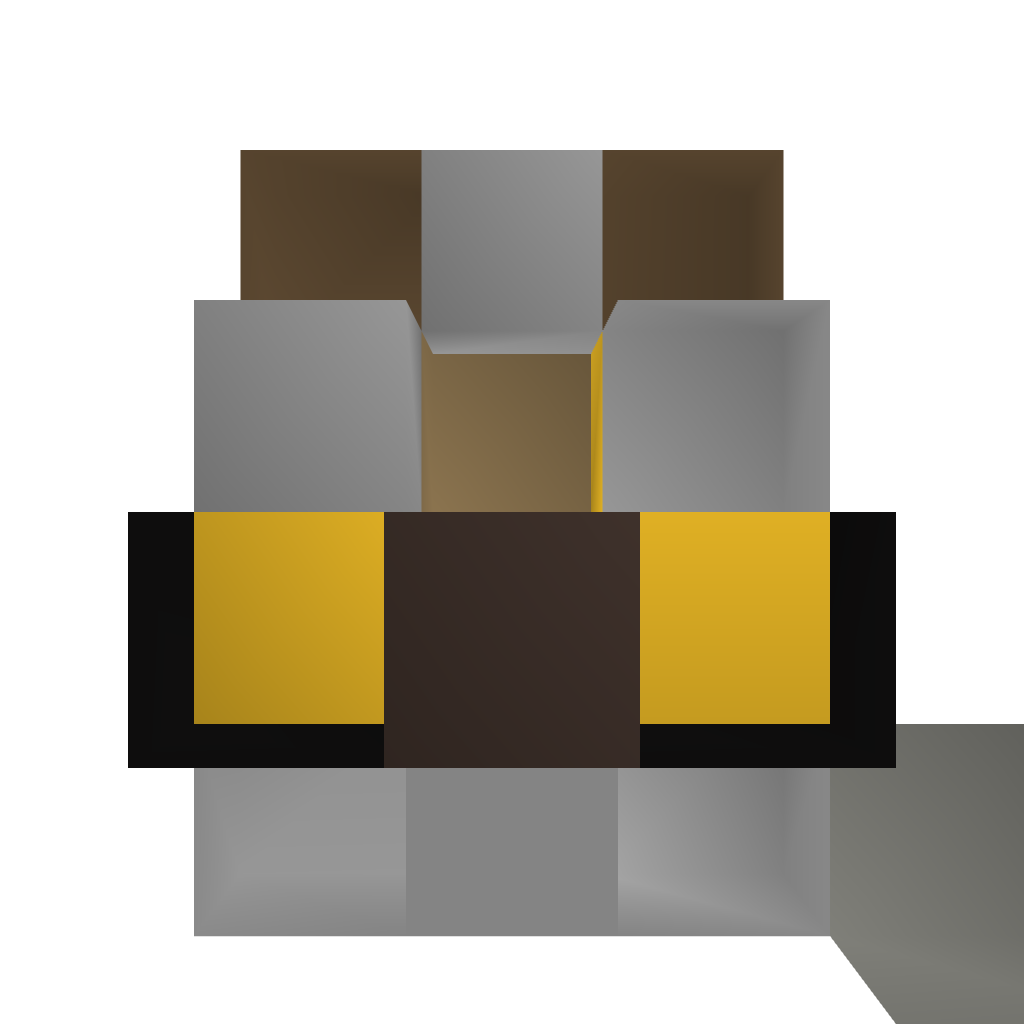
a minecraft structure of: Forklift